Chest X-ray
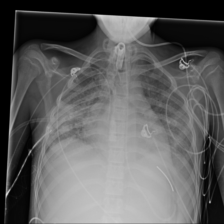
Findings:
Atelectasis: negative
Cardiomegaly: negative
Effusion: negative
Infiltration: negative
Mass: negative
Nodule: negative
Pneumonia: negative
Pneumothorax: negative
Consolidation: negative
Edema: negative
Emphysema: negative
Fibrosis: negative
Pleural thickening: negative
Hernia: negative